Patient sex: M
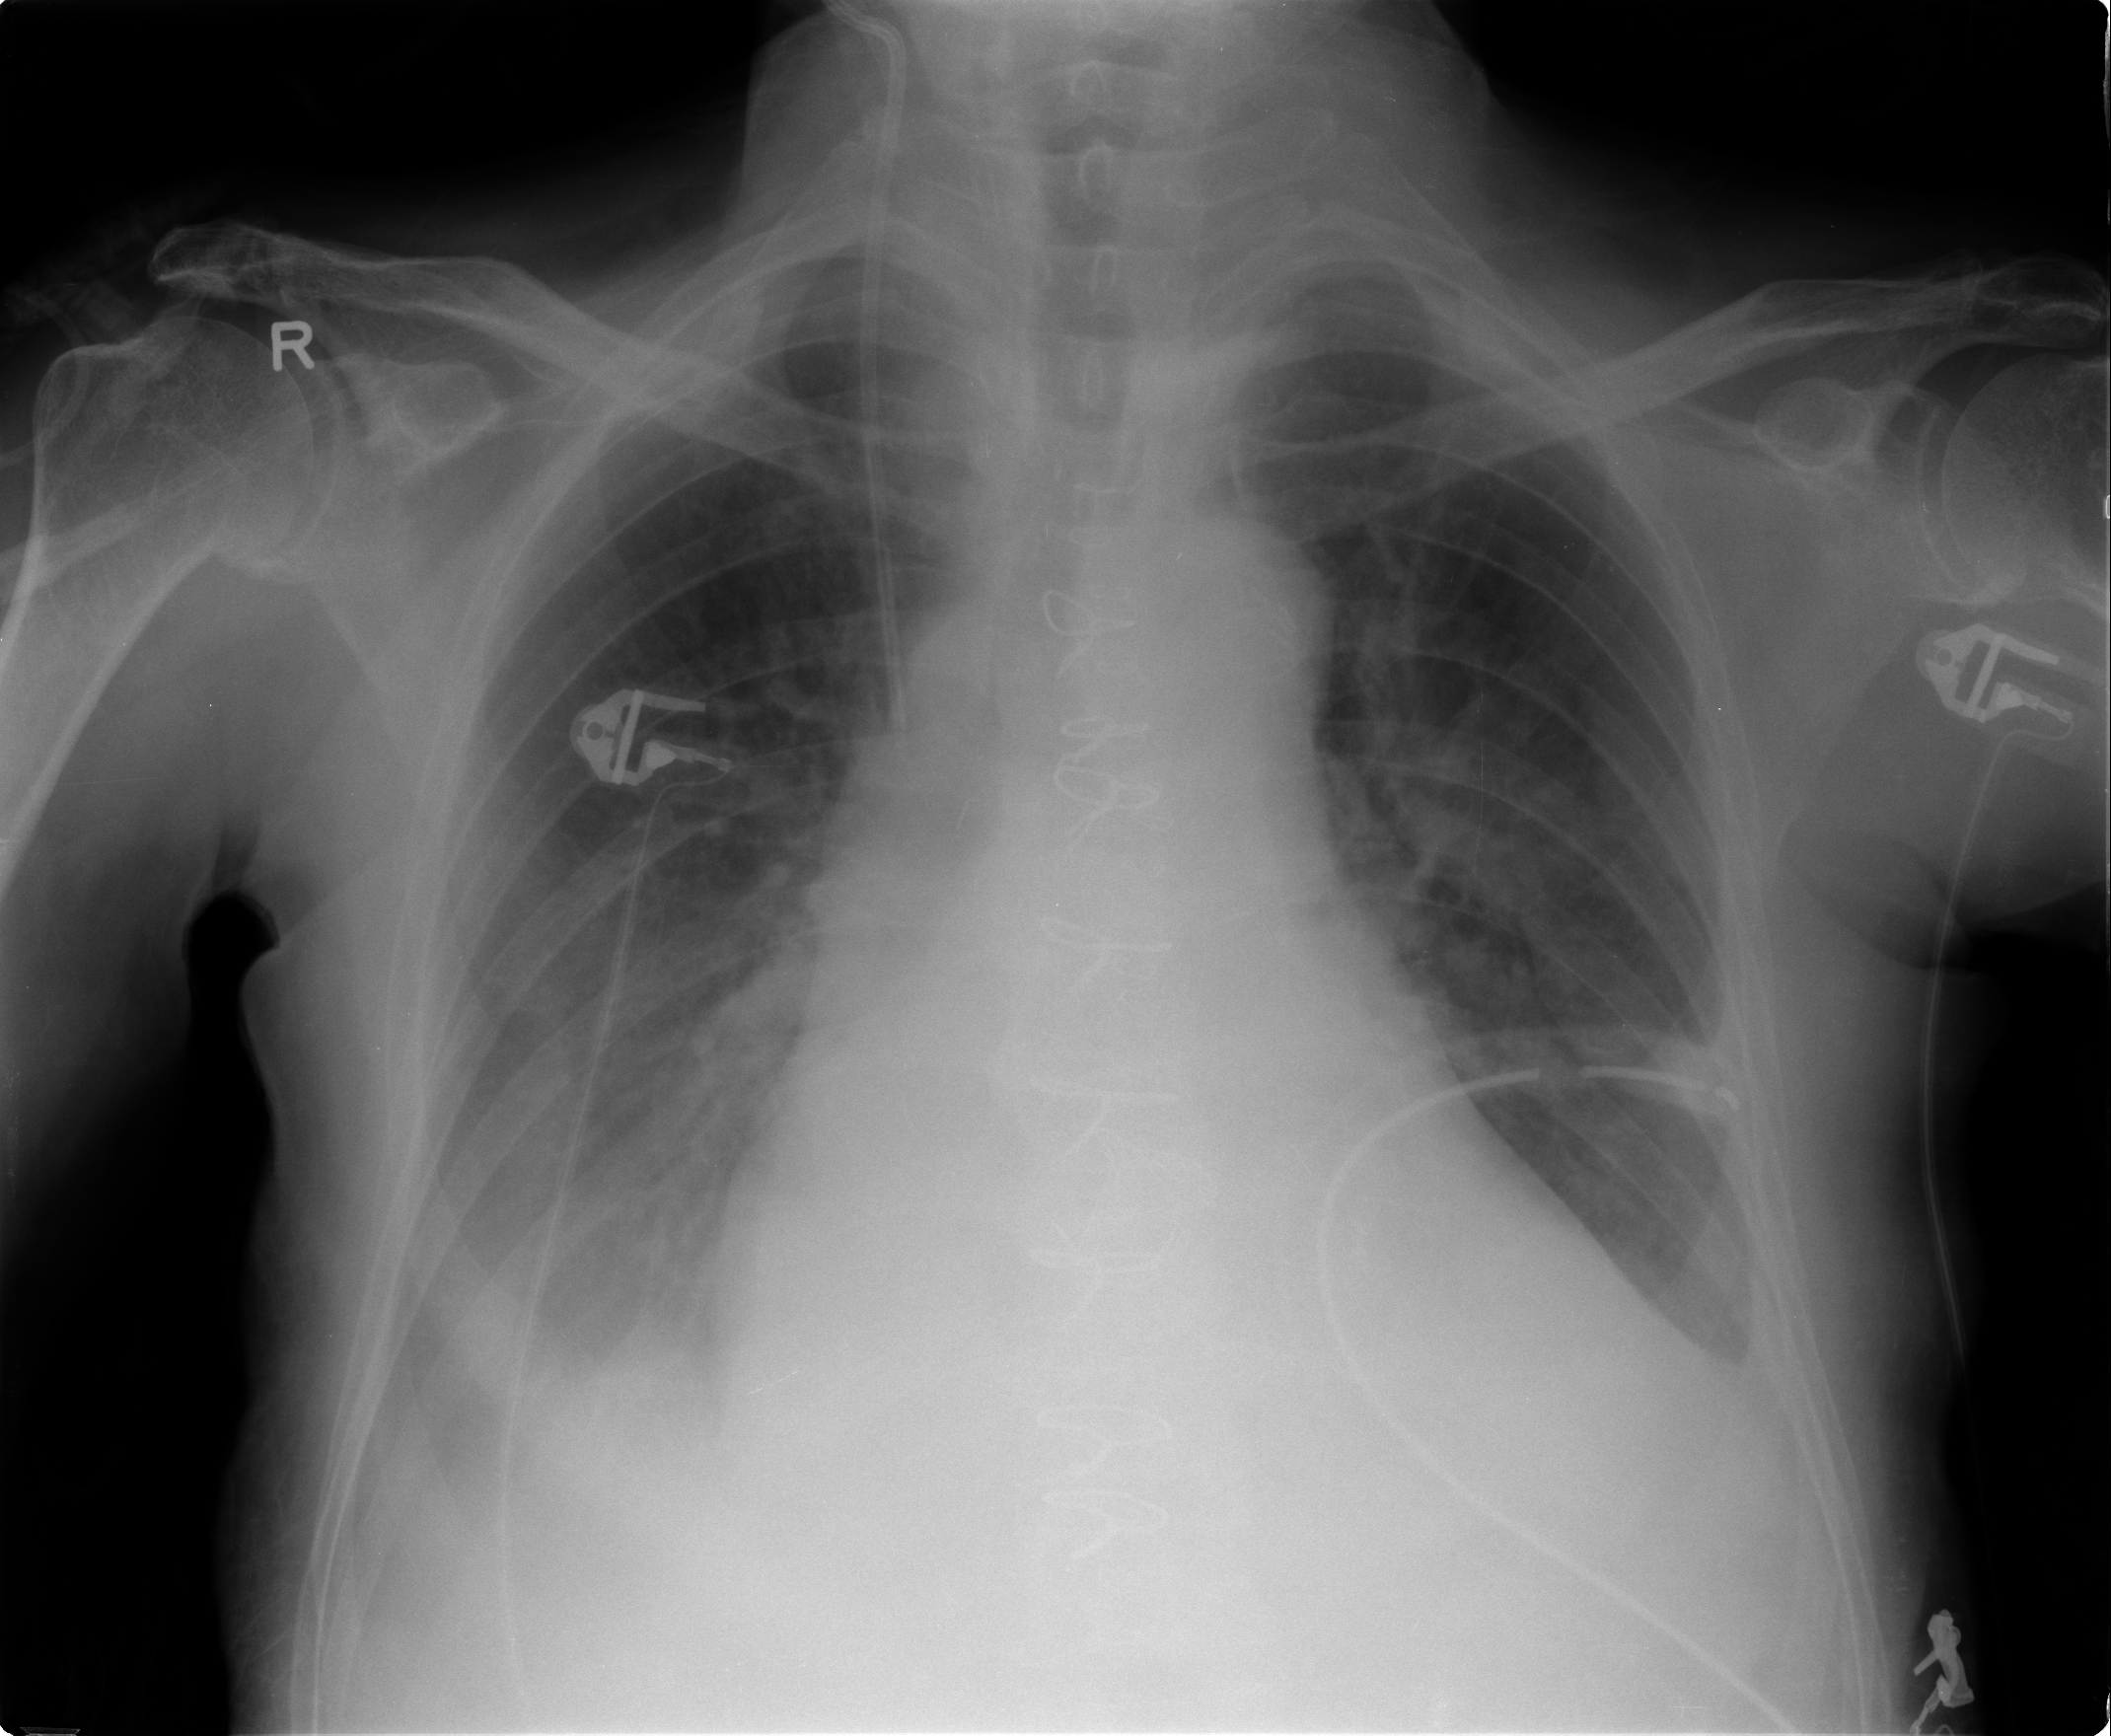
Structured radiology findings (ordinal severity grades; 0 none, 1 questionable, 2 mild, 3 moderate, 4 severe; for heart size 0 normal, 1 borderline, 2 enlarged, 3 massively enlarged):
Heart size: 3
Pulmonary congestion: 1
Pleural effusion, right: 2
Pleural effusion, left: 2
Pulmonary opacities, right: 0
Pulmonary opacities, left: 0
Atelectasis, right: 2
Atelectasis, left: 2